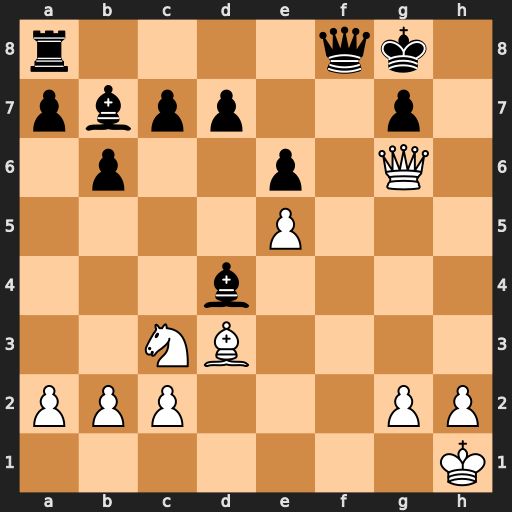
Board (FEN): r4qk1/pbpp2p1/1p2p1Q1/4P3/3b4/2NB4/PPP3PP/7K
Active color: w
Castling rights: -
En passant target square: -
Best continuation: Qh7+ Kf7 Bg6+ Ke7 Qh4+ Qf6 exf6+